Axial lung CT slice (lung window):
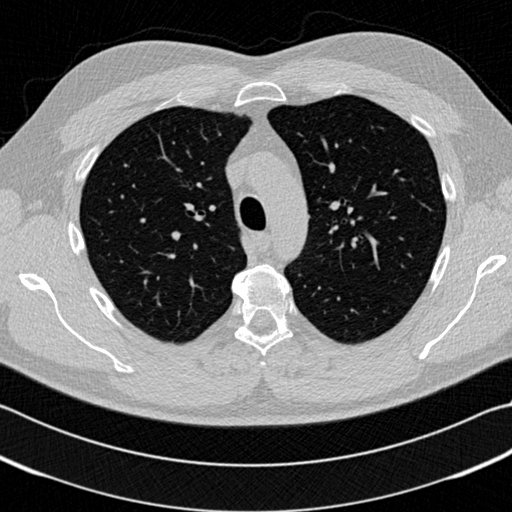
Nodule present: no